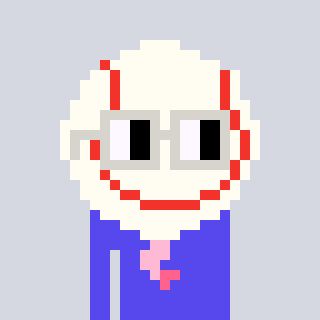
a pixel art character with square light gray glasses, a baseball ball-shaped head and a computerblue-colored body on a cool background